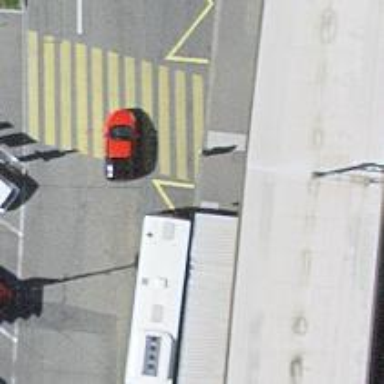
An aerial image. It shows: Bus stop with sheltered platform for public transport.